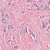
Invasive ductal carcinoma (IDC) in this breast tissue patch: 1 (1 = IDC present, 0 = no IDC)